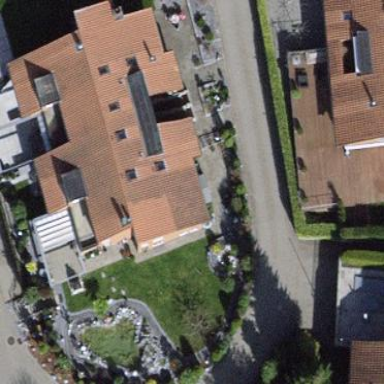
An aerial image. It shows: Simple and straightforward house.